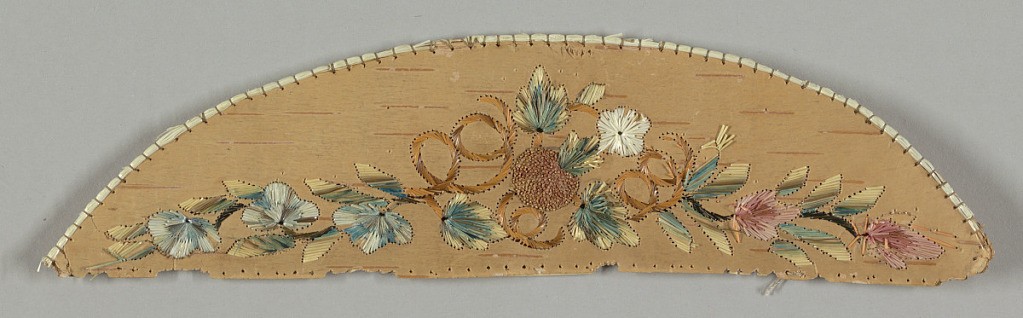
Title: Textile
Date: late 19th century
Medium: birch bark embroidered with dyed porcupine quills
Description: Birch bark embroidered with dyed porcupine quills showing a vine with a single strawberry and white, blue, and pink flowers.